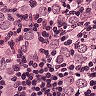
Metastatic tissue present: yes